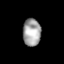
Tissue: lung
Cell type: Epithelial cells
Senescence score: 0.2177
Nuclear area (px): 487
Mean DAPI intensity: 161.739